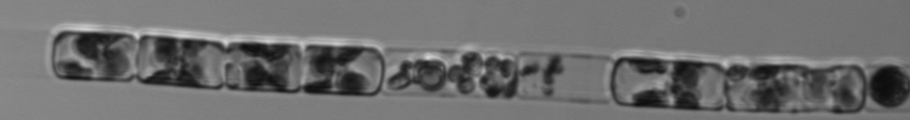
Label: Guinardia_delicatula_TAG_internal_parasite